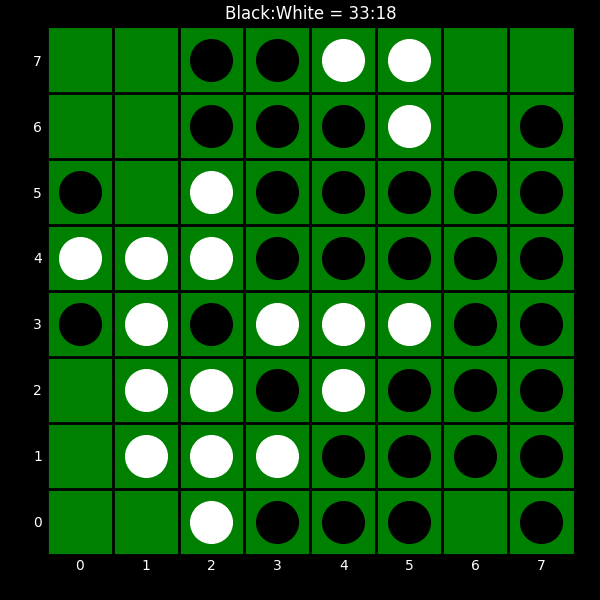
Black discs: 33
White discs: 18